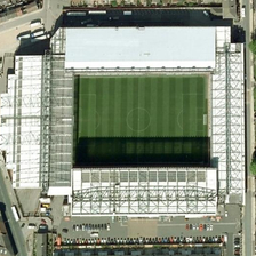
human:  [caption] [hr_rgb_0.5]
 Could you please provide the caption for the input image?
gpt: Some buildings and cars surround a football field surrounded by white buildings.

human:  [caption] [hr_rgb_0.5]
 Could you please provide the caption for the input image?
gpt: Some buildings and cars surround the football field surrounded by white buildings.

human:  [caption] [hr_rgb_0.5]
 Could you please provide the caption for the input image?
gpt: Some buildings and cars surround a football field, surrounded by white buildings.

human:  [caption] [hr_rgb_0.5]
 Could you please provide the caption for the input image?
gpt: Some buildings and cars were surrounded by a football field surrounded by white buildings.